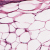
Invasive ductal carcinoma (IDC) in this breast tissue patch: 1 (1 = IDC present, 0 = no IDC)